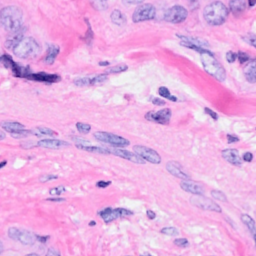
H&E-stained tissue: Breast